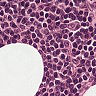
Metastatic tissue present: no